Question: I have the HTML of the hcaptcha checkbox as follows:
> '<div id="checkbox" aria-haspopup="true" aria-checked="false" role="checkbox" tabindex="0" aria-live="assertive" aria-labelledby="a11y-label" style="position: absolute; width: 28px; height: 28px; border-width: 1px; border-style: solid; border-color: rgb(145, 145, 145); border-radius: 4px; background-color: rgb(250, 250, 250); top: 0px; left: 0px;"></div>'

I tried with the following command but no success:
'''
check = driver.find_element_by_id("checkbox")
driver.execute_script("arguments[0].click();",check)
'''
it returns with error:
'''
selenium.common.exceptions.ElementNotInteractableException: Message: element not interactable
'''
Some commands like the following don't work either:
'''
driver.find_element_by_xpath('//*[@id="checkbox"]').click()
WebDriverWait(driver, 20).until(EC.element_to_be_clickable((By.XPATH, "/html/body/div/div[1]/div[1]/div"))).click()
'''
This link: <URL>
How to resolve this issue?
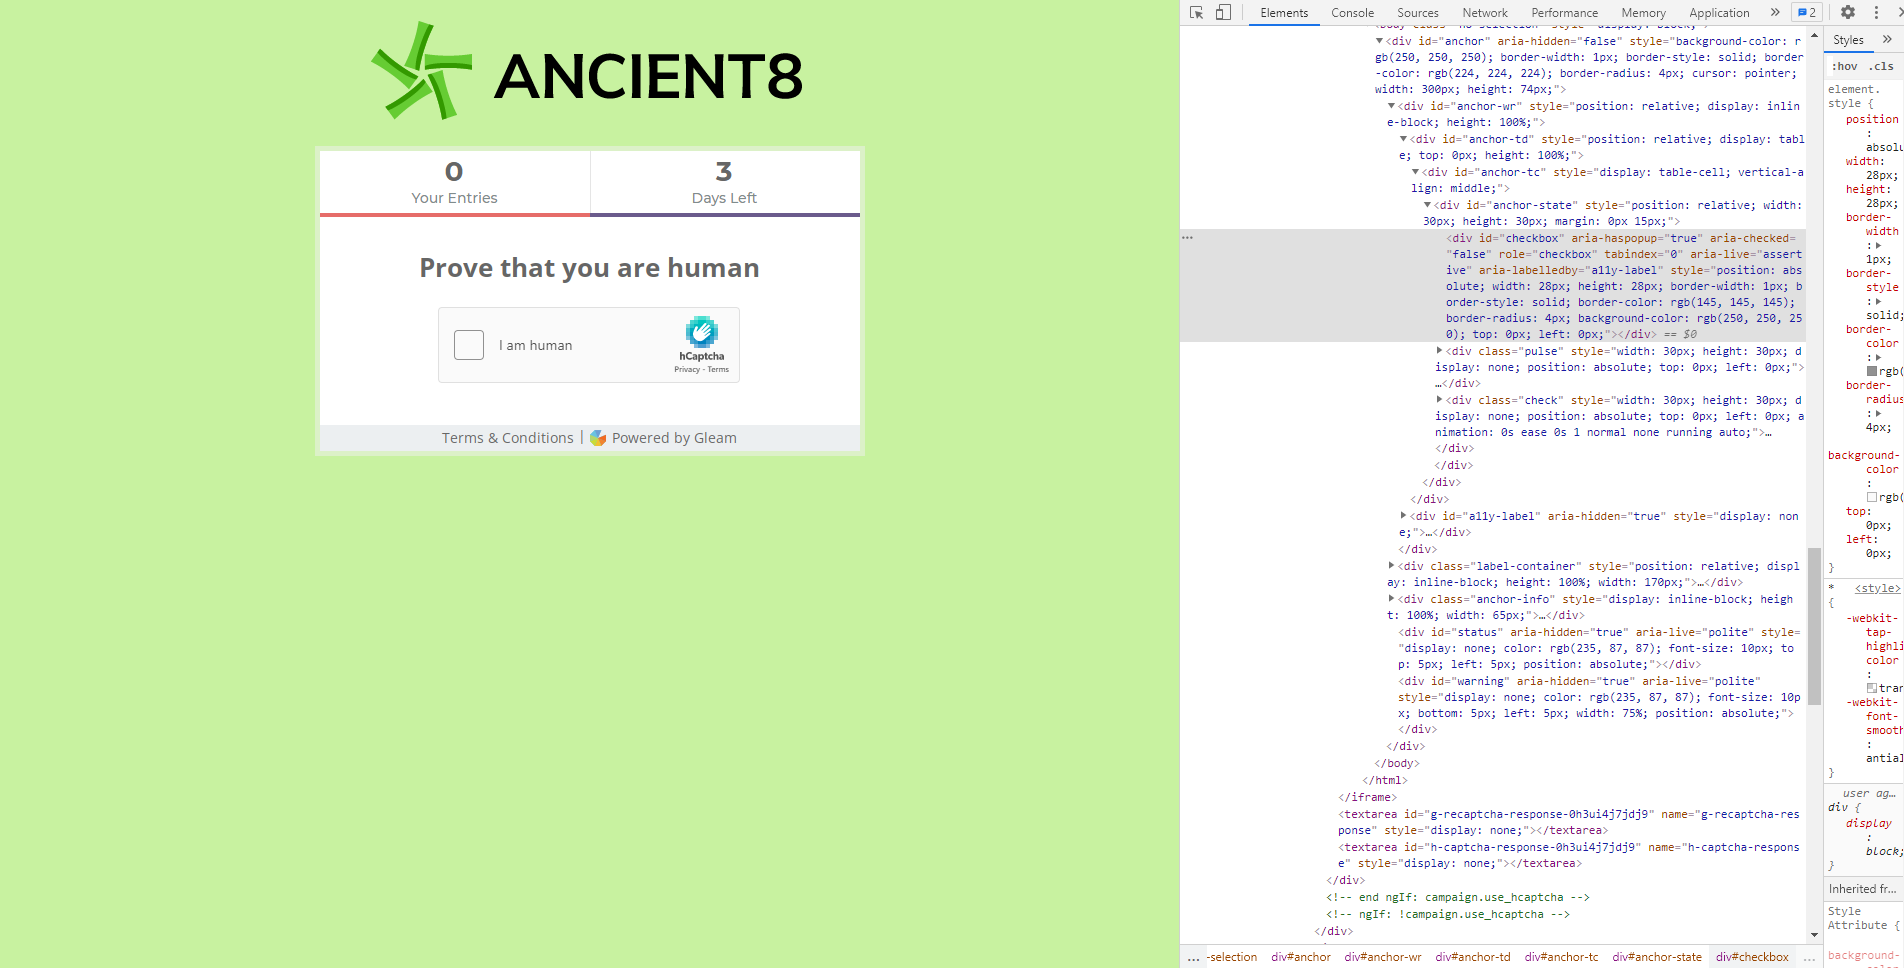
Answer: Probably the captcha load in the iframe. so first you have to switch to iframe then locate the captcha
'''
iframe = driver.find_element_by_xpath("IFRAME_XPATH_HERE")
driver.switch_to.frame(iframe)
'''
now you can locate the check box
'''
driver.find_element_by_xpath('//*[@id="checkbox"]').click()
WebDriverWait(driver, 20).until(EC.element_to_be_clickable((By.XPATH, "/html/body/div/div[1]/div[1]/div"))).click()
'''